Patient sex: M
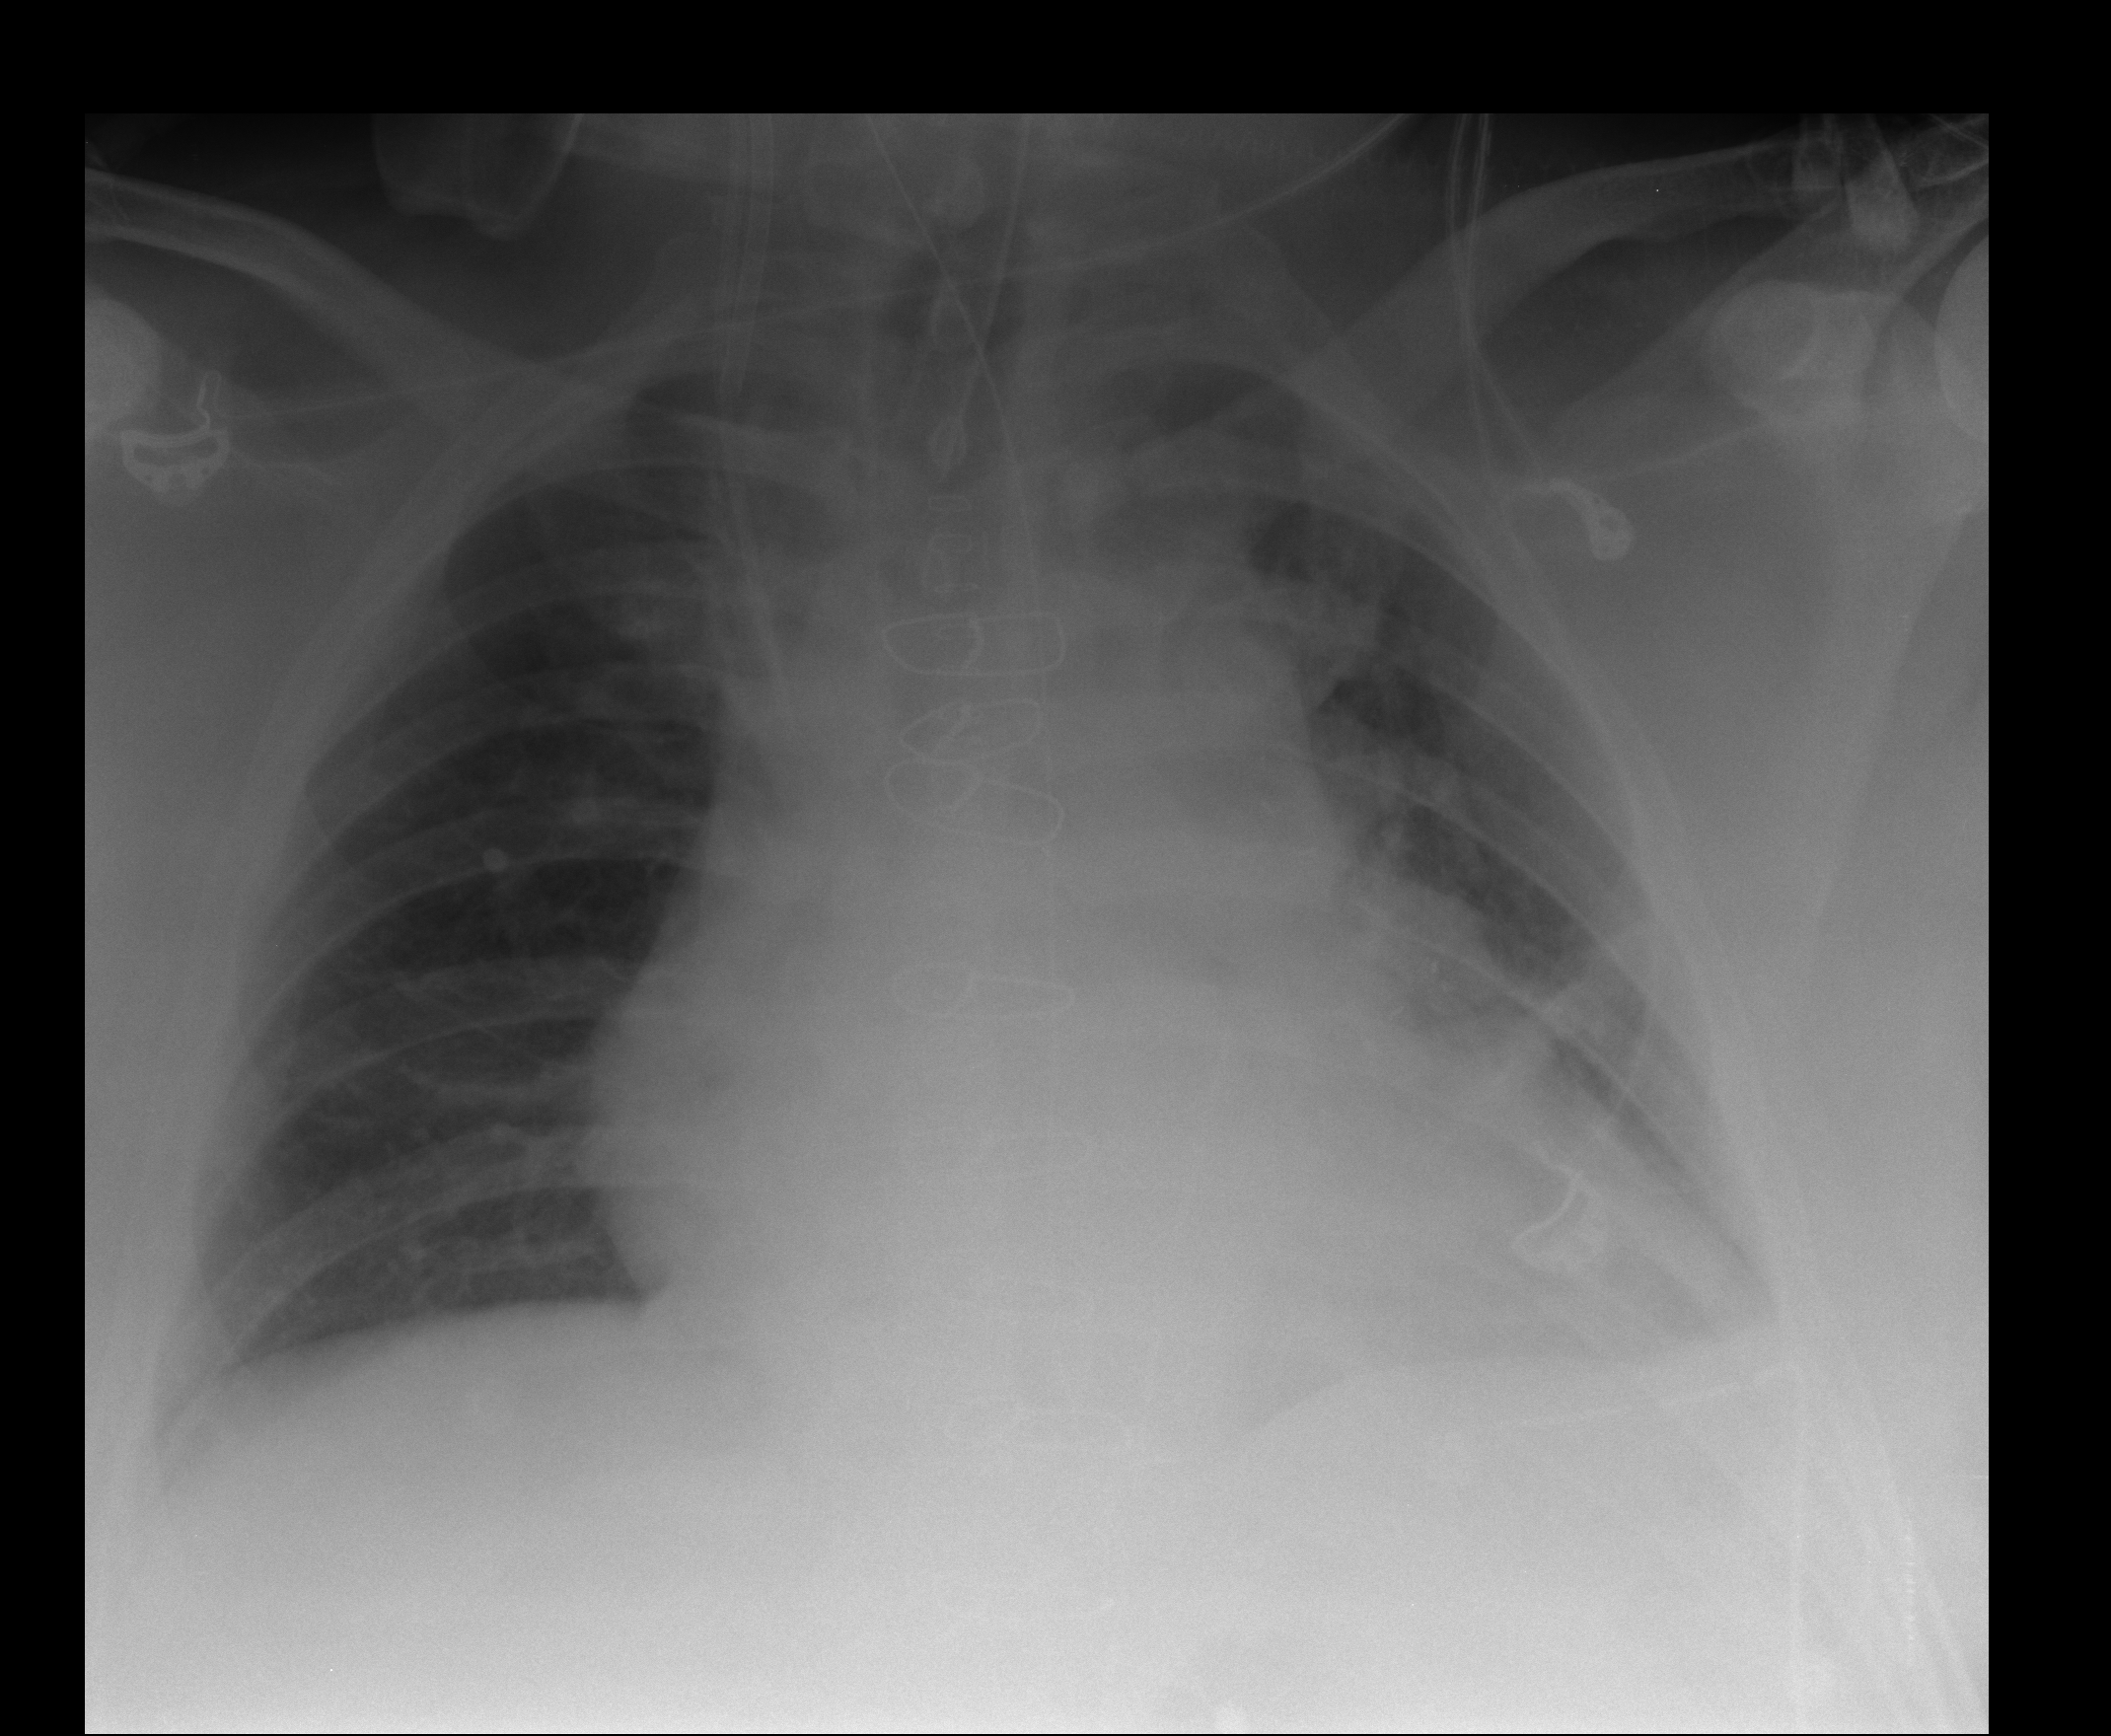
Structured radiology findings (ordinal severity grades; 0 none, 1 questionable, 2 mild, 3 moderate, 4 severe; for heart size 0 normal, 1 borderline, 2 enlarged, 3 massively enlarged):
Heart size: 2
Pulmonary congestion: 2
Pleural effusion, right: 0
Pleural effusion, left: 2
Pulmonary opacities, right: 0
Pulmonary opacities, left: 1
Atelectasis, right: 2
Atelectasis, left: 2